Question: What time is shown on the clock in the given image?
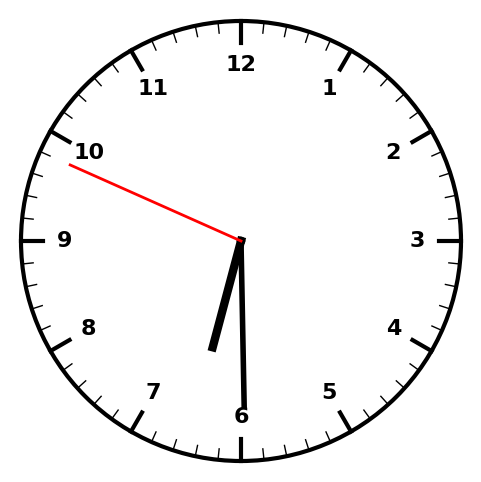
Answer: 06:29:49